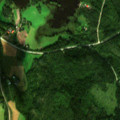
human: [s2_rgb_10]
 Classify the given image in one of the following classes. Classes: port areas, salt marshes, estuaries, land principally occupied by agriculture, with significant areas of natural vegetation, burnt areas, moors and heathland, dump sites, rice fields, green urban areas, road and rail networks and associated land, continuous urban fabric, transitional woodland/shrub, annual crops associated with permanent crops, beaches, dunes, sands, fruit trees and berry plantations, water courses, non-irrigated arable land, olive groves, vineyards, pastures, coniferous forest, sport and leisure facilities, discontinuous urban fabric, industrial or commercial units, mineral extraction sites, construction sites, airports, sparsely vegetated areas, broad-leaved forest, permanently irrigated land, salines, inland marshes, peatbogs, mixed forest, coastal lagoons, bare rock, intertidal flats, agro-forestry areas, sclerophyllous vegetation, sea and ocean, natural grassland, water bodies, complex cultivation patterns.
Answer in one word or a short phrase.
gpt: non-irrigated arable land, land principally occupied by agriculture, with significant areas of natural vegetation, coniferous forest, mixed forest, water bodies